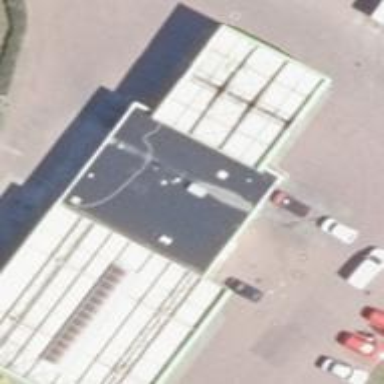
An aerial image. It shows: Fuel station.